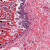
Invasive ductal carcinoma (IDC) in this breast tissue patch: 0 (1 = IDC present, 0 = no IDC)